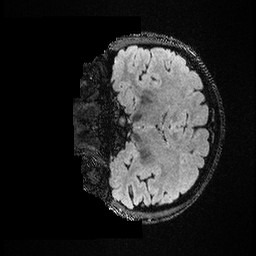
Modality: FLAIR
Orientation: coronal
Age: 30
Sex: female
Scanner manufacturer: ge
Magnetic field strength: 3 T
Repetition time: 4.802 s
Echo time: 0.1171 s